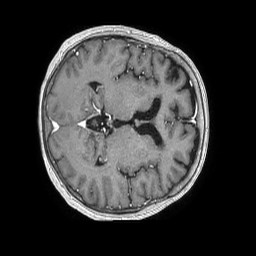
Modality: T1w
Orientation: axial
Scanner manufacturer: philips
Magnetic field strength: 1.5 T
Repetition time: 0.007729 s
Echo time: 0.003574 s